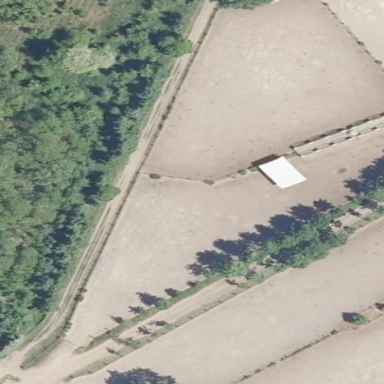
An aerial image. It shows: Paddock enclosed by fence used for animal keeping.